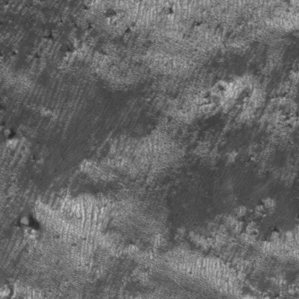
Label: frost